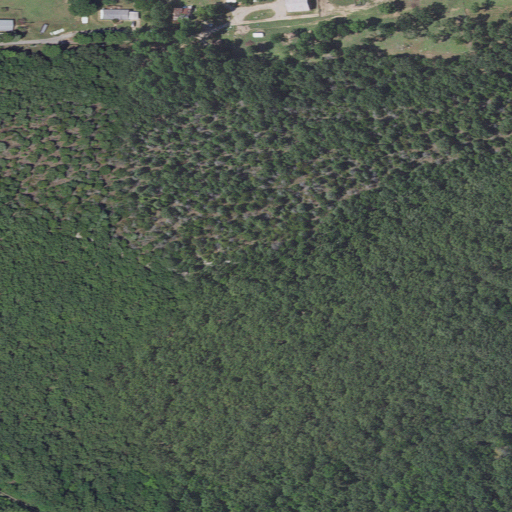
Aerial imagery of ridge(s) in Arkansas named Long Ridge containing deciduous forest, mixed forest, evergreen forest, grassland, pasture, medium intensity development, and low intensity development